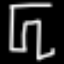
Label: pants